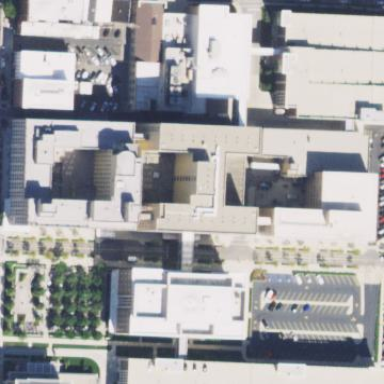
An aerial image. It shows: Modern commercial building with tan facade.